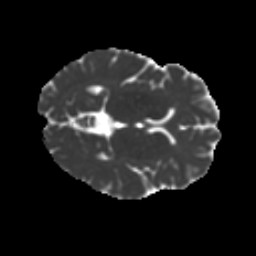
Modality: MD
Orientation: axial
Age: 23
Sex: female
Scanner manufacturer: ge
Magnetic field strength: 3 T
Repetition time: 7.8 s
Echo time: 0.0606 s